Interaction volume radius: 5 \u00c5
Interaction volume height: 45 \u00c5
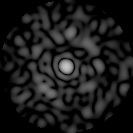
Disorder parameter: 0.8368